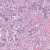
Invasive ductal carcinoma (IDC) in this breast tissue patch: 1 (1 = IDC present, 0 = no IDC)